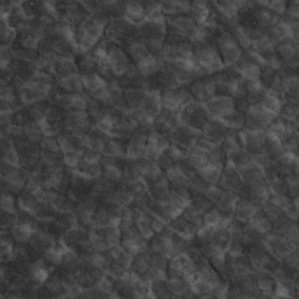
Label: non_frost